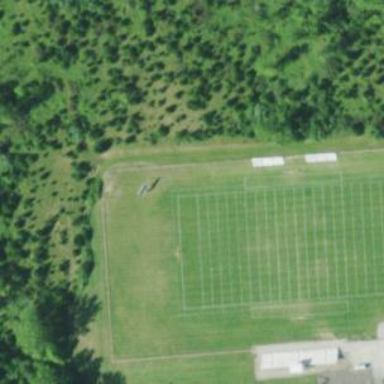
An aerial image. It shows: American football pitch.